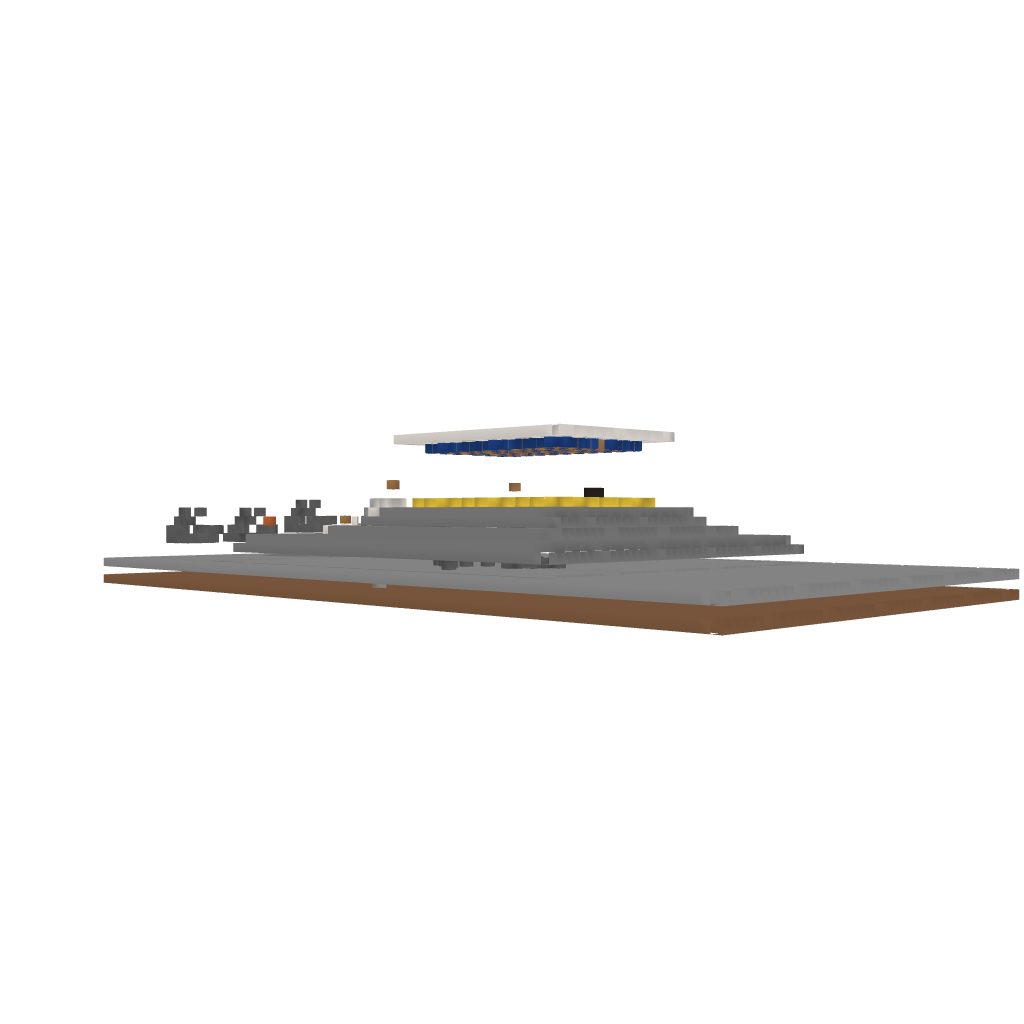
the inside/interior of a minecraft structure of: greek temple